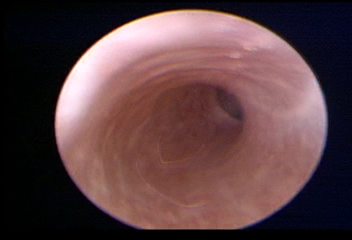
Modality: WLC
Class: Normal mucosa
Bladder cancer association: No